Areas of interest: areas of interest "Daning Rd. Community Public Sports Ground"
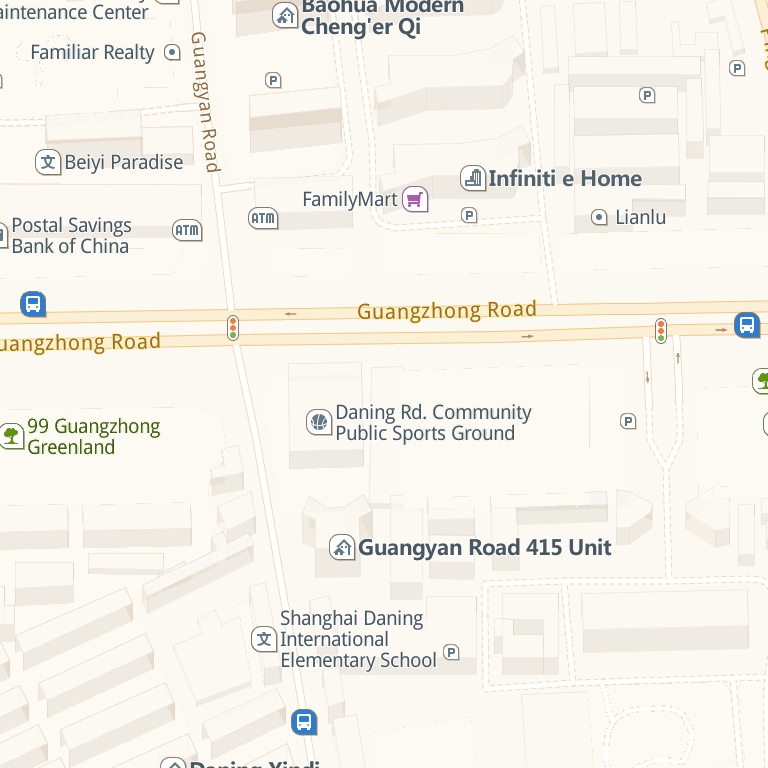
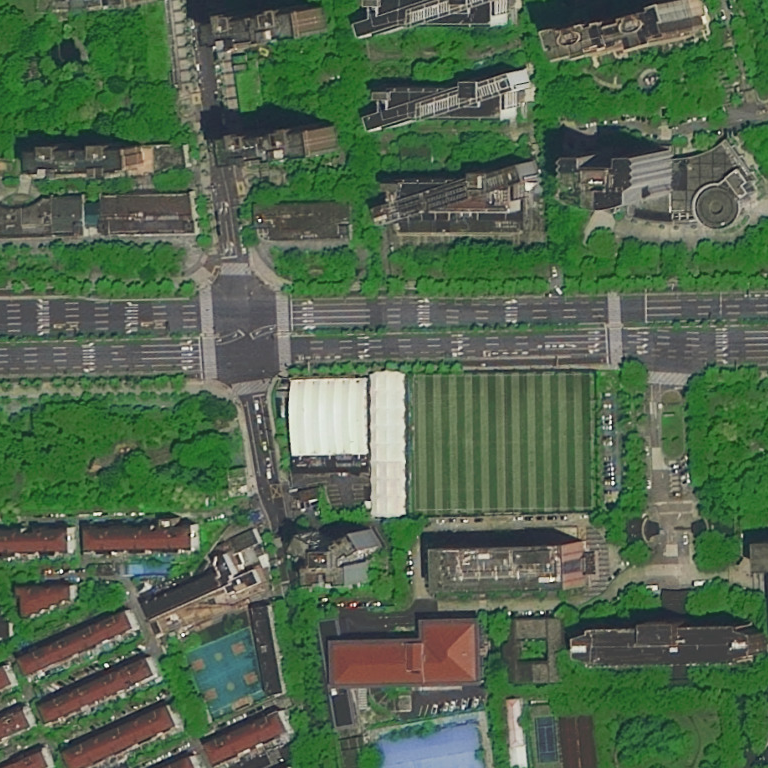